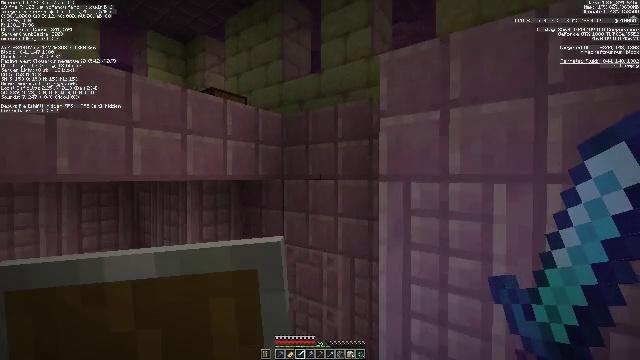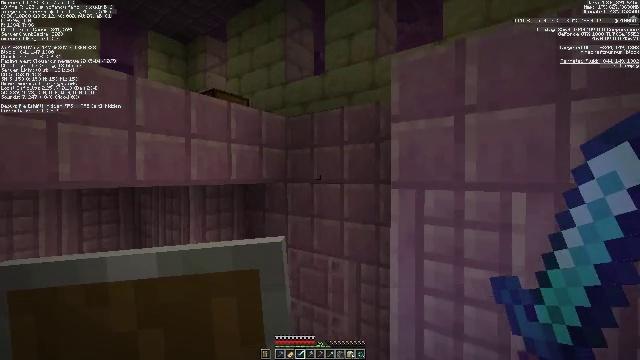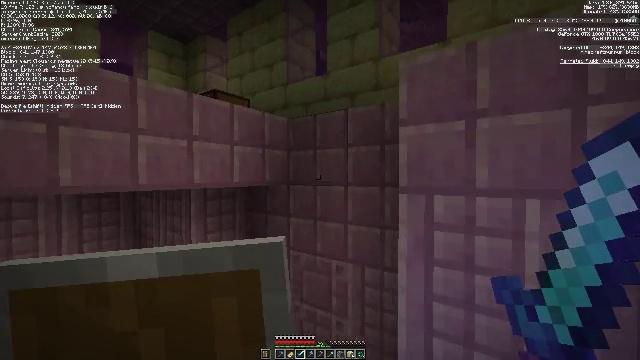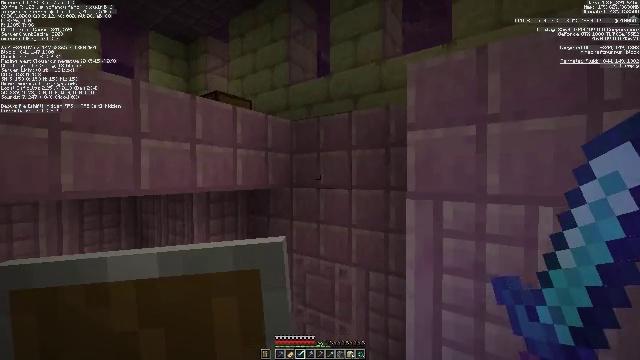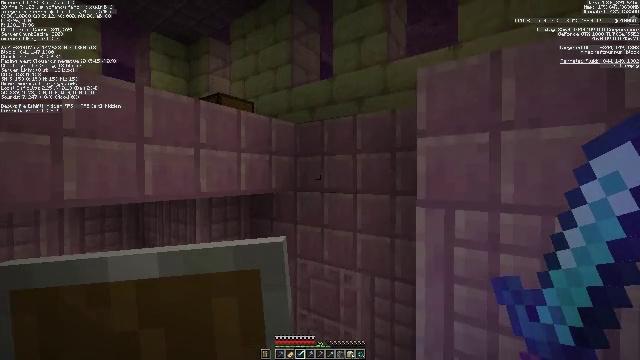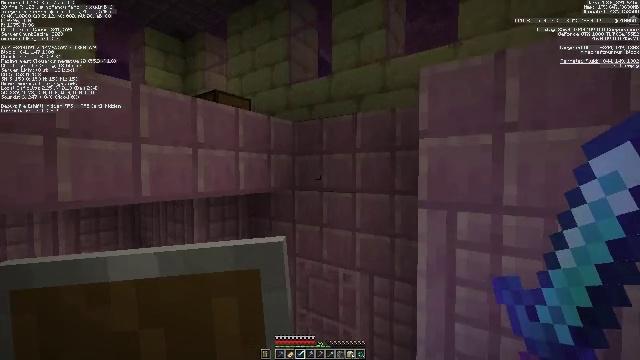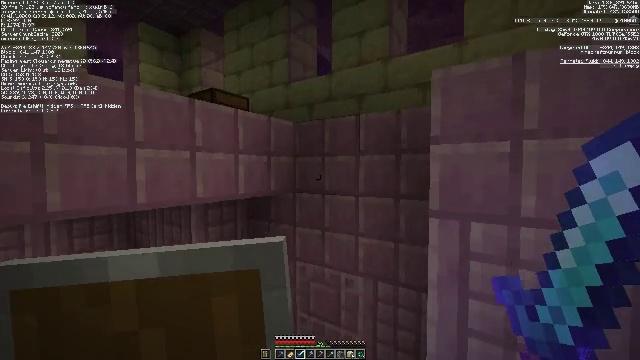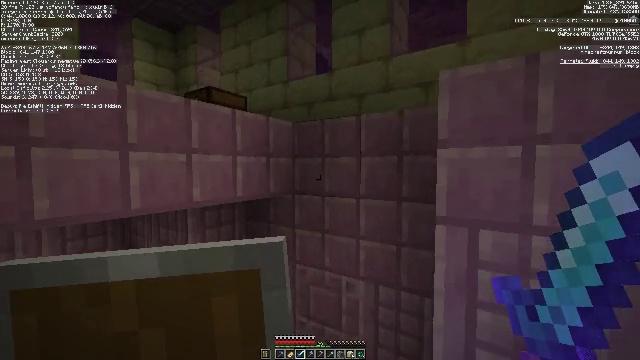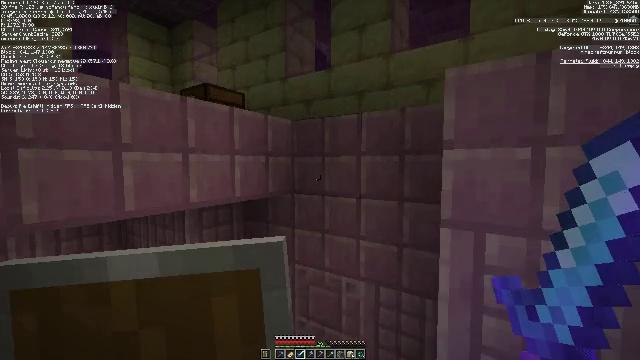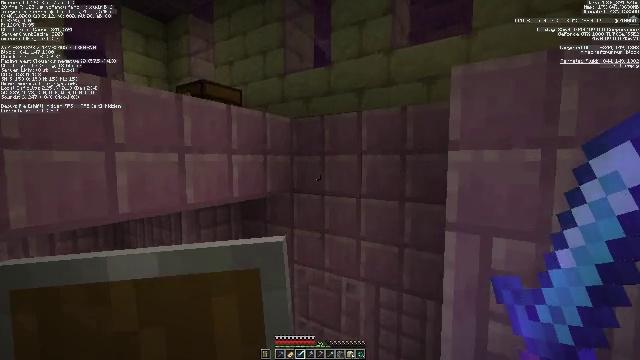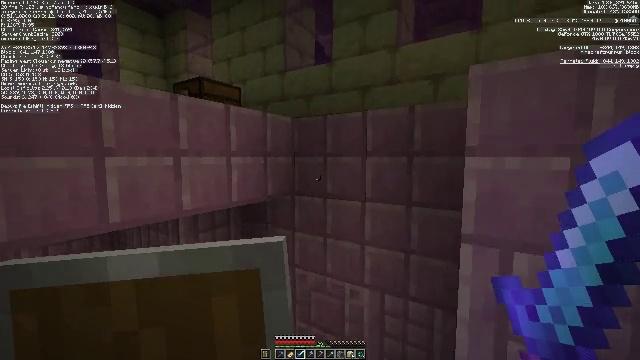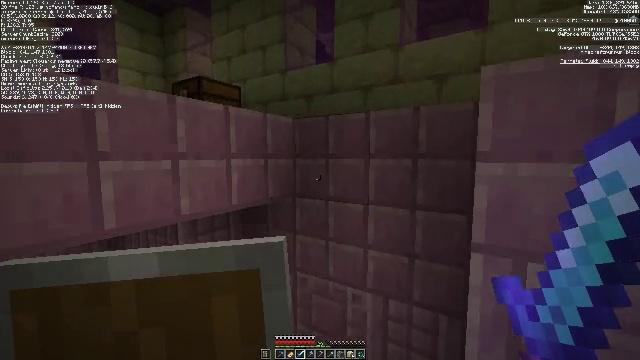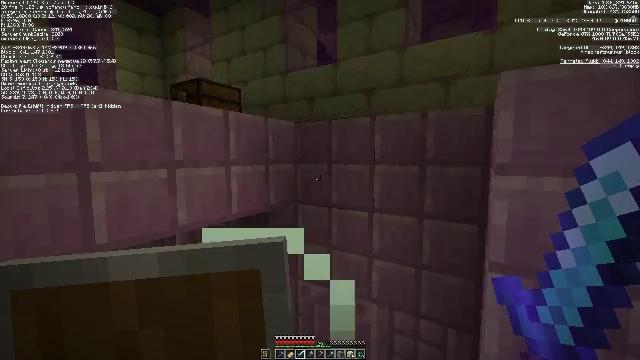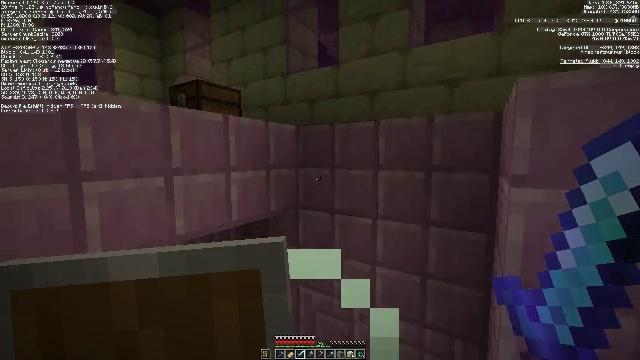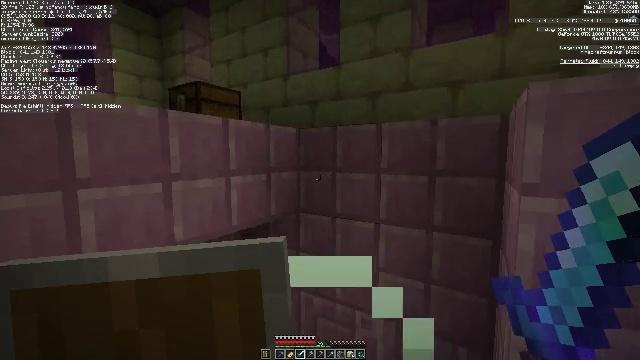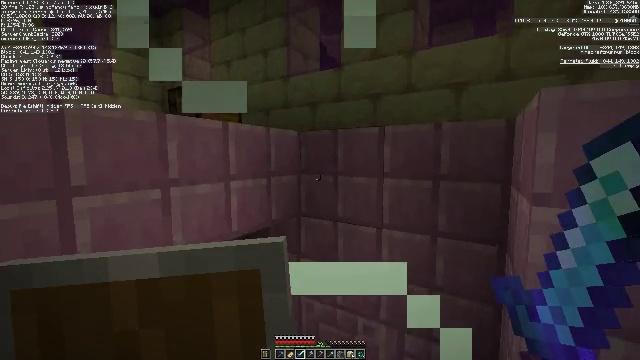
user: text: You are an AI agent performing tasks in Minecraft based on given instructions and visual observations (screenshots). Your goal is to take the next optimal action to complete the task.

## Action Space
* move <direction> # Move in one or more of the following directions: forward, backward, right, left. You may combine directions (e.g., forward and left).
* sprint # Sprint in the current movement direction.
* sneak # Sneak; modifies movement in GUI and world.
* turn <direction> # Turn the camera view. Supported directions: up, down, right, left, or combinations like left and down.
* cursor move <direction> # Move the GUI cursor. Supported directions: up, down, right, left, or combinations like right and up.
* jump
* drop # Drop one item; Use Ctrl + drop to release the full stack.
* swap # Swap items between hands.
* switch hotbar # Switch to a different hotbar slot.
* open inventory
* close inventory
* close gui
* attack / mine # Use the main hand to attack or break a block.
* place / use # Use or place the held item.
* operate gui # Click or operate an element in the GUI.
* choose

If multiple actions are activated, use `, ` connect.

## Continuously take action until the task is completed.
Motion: motion action
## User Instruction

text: Break the chest to retrieve items inside.
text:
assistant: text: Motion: no_op
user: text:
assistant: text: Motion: no_op
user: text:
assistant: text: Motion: no_op
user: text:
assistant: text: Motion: no_op
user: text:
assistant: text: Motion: move forward
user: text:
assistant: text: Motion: move forward
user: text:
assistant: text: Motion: move forward
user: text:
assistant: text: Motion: move forward
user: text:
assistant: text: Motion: move forward
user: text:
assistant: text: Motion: no_op
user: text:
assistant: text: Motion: no_op
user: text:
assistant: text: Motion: no_op
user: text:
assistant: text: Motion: no_op
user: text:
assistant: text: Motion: no_op
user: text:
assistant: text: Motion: no_op
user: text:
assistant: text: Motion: no_op
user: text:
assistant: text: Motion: no_op
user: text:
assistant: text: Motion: no_op
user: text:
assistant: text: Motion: turn down
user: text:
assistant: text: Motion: no_op
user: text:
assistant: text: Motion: no_op
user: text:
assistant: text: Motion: no_op
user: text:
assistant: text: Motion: no_op
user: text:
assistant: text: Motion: move forward
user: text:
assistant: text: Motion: move forward
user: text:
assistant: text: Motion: move forward
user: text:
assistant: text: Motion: move forward
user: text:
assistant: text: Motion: move forward
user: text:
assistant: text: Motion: move forward
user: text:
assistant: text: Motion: move forward